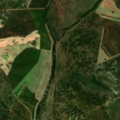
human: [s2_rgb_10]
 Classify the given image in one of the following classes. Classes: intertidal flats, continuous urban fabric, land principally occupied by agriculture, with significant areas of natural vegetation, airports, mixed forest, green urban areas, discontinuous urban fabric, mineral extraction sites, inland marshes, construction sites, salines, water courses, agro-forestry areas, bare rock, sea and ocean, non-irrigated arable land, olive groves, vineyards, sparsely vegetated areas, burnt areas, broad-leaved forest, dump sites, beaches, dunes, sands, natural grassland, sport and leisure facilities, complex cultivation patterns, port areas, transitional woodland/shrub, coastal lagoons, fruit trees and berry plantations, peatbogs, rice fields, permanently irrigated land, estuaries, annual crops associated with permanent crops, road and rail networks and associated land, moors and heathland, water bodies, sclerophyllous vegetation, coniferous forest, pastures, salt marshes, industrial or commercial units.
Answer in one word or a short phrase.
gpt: continuous urban fabric